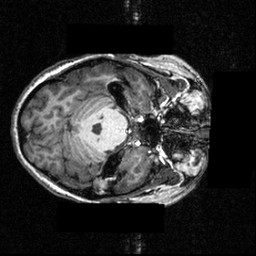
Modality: T1w
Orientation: axial
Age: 20
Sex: female
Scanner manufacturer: siemens
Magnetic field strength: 3.951 T
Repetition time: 1.5 s
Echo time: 0.00335 s